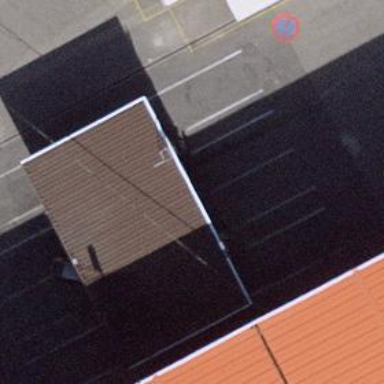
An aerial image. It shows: View of roof of building.